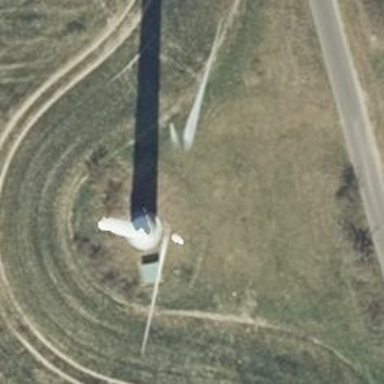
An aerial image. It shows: Wind generator powered by horizontal-axis wind turbine.